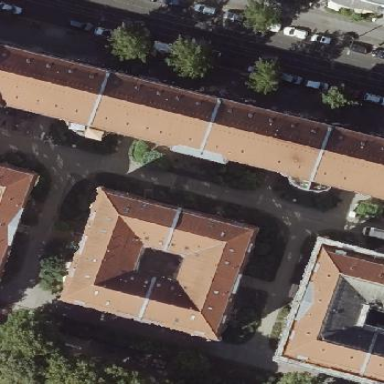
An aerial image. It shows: Hipped-roof building with apartments.